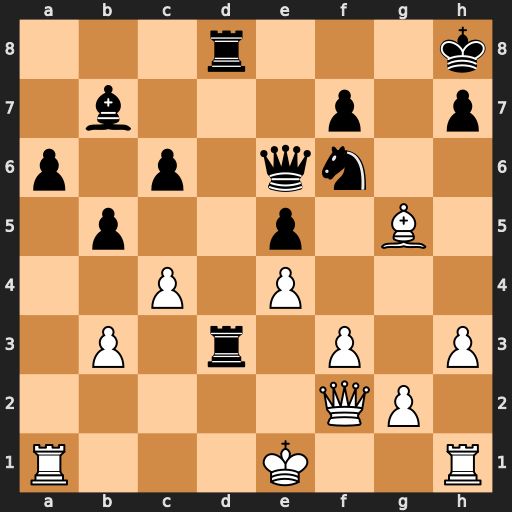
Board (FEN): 3r3k/1b3p1p/p1p1qn2/1p2p1B1/2P1P3/1P1r1P1P/5QP1/R3K2R
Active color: w
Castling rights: KQ
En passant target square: -
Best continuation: Qh4 Ng8 Bxd8